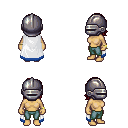
a pixel art fantasy rpg character, female body template, human, tanned skin, white trimmed cape, teal pants, brunette long bangs hairstyle, metal helm, bracelets, four views (front, back, left, right), 2x2 character sprite sheet, small pixel art, hard edges, no anti-aliasing